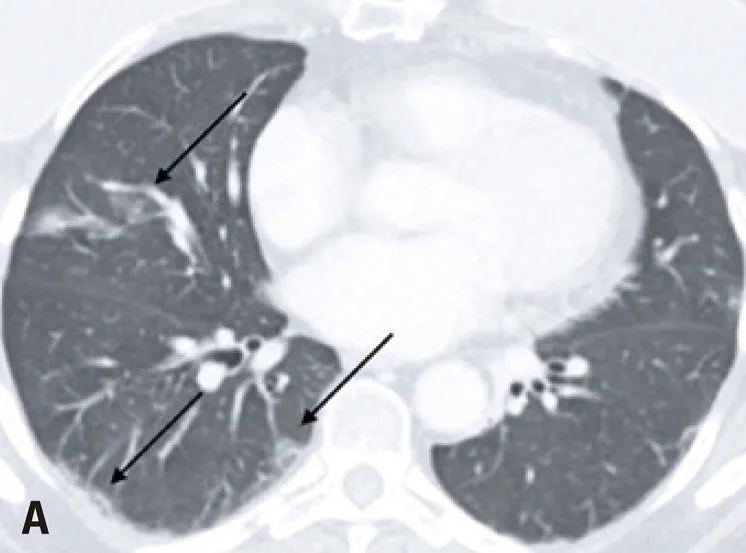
Axial images (A and B) of the lung basis in an abdomen computed tomography show subtle ground glass opacities with some septal thickening, which possibly represented incipient COVID-19 changes (arrows).
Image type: radiology (ct)